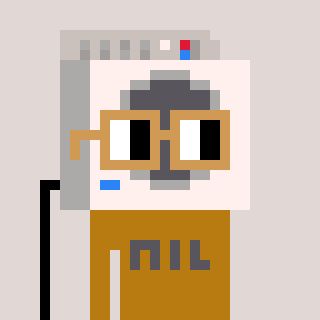
a pixel art character with square brown glasses, a washing machine-shaped head and a gold-colored body on a warm background